Question: Pre Loader Not Hide after Page Loaded in asp.net. I have tried two javascript code. But not helpfull.
Xaml Code -
'''
<script type="text/javascript">
jQuery(window).load(function () { // makes sure the whole site is loaded
jQuery("#status").fadeOut(); // will first fade out the loading animation
jQuery("#preloader").delay(1000).fadeOut("slow"); // will fade out the white DIV that covers the website.
})
</script>
<body >
<div id="preloader">
<div id="status">&nbsp;</div>
</div>
Coding...
'''
Xaml Code -
'''
<script type="text/javascript">
function hide_preloader() {
$("#preloader").fadeOut(100);
}
</script>
<body onload="hide_preloader();" >
<div id="preloader">
<div id="status">&nbsp;</div>
</div>
..CODEING...
'''
Image

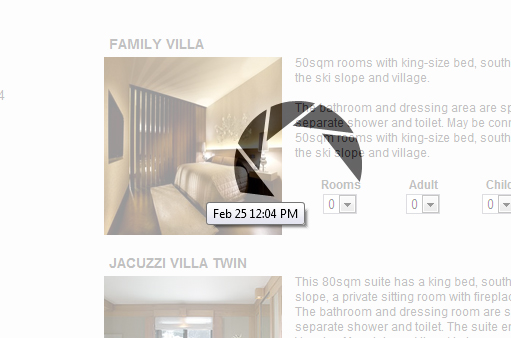
Answer: Try
'''
jQuery(document).ready(function () { // makes sure the whole site is loaded
jQuery("#status").fadeOut(); // will first fade out the loading animation
jQuery("#preloader").delay(1000).fadeOut("slow"); // will fade out the white DIV that covers the website.
});
'''